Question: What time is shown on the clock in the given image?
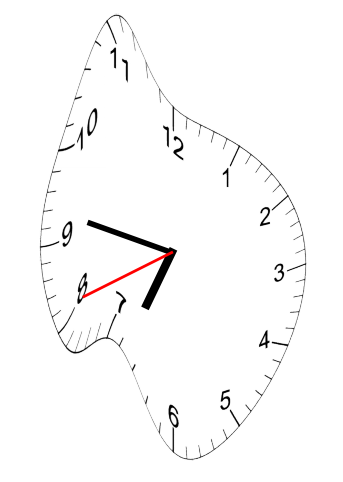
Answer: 06:46:41